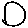
Label: circle